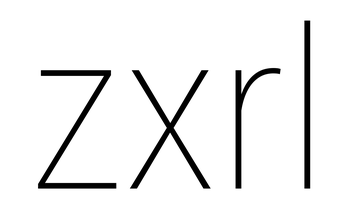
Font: Roboto_Condensed_Thin